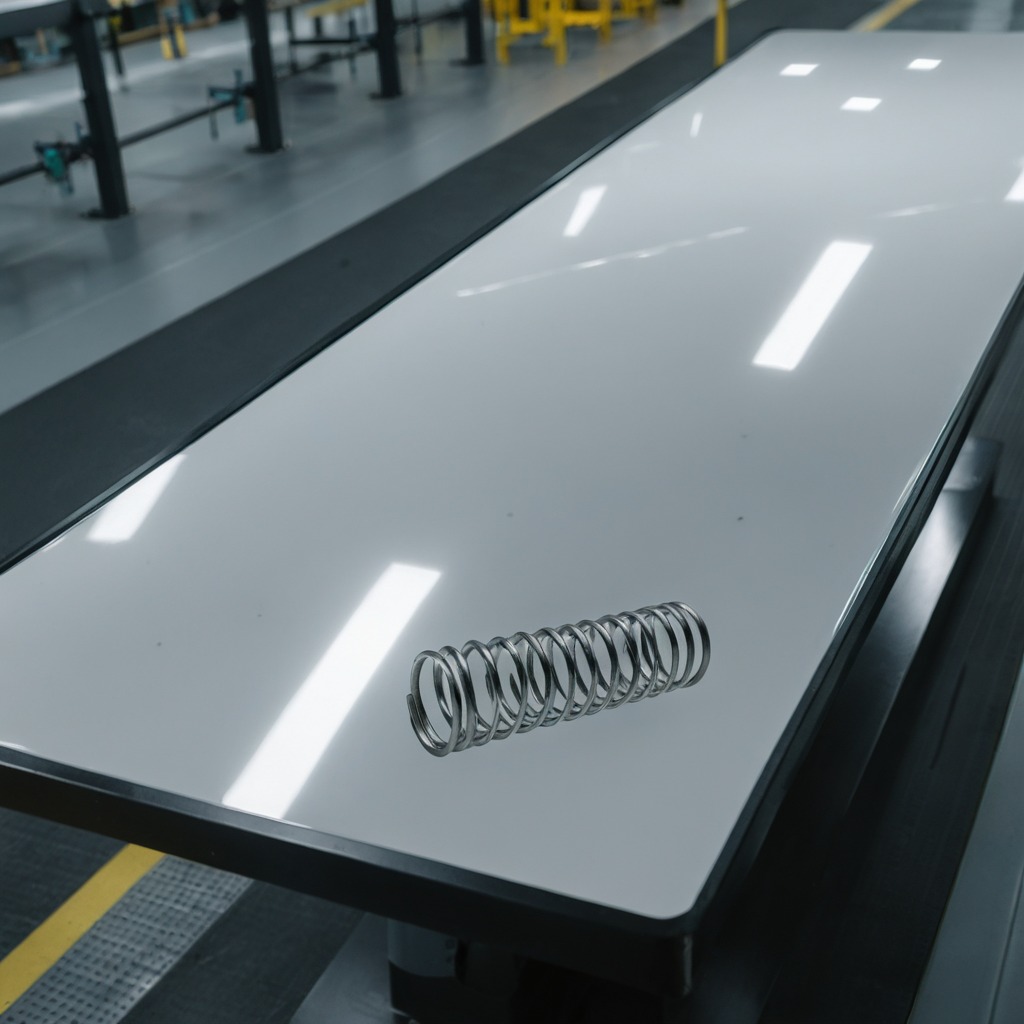
A coiled metal spring lies on a high-gloss table in a ship maintenance bay industrial lighting.